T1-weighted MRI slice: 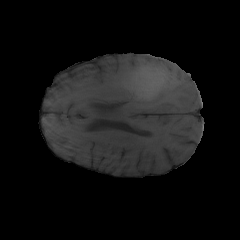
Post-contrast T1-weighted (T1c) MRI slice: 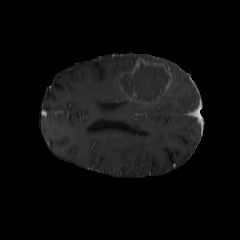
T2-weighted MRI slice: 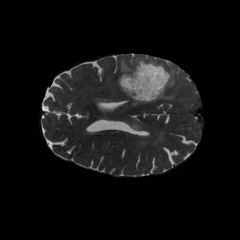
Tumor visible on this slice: yes